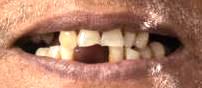
Condition: hypodontia